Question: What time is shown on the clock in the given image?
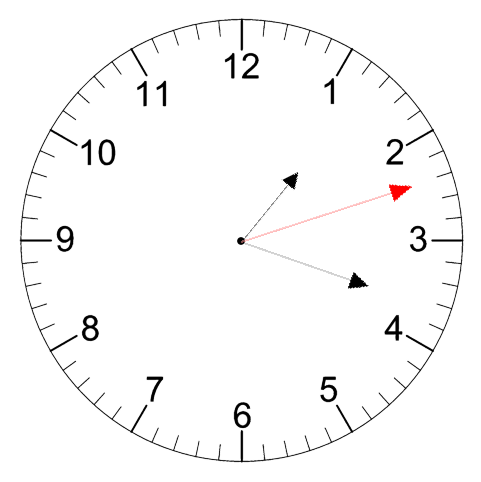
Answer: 01:18:12